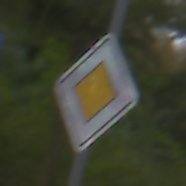
Verkehrszeichen: Vorfahrtsstrasse
Umgebung: Outdoor, Nature
Tageszeit: Midday
Wetter: Overcast
Licht: Natural
Jahreszeit: Autumn
Kontrast: LowContrast